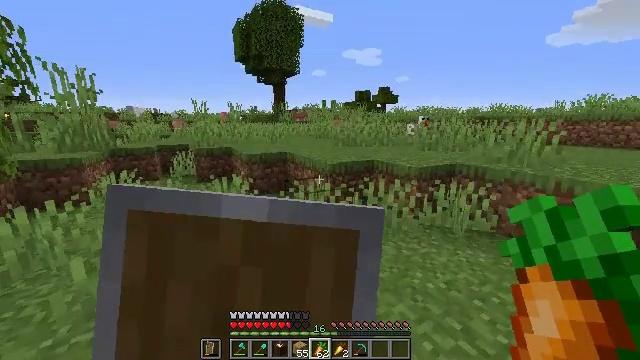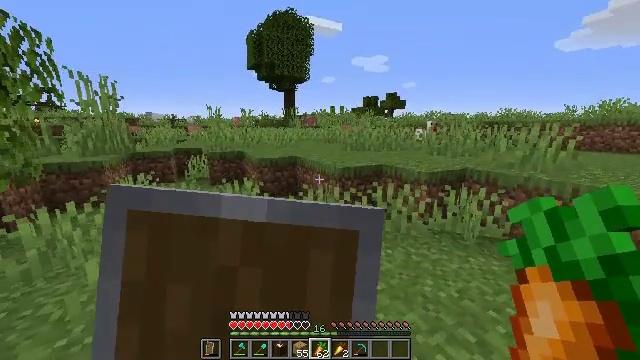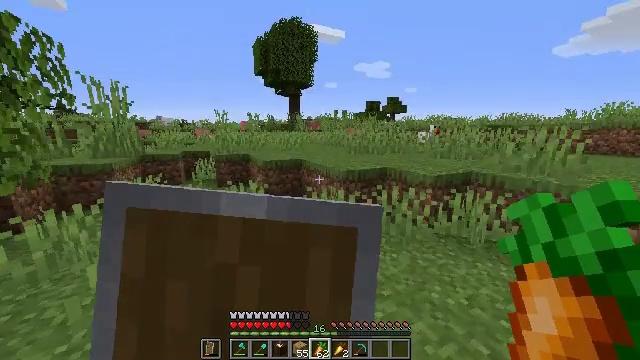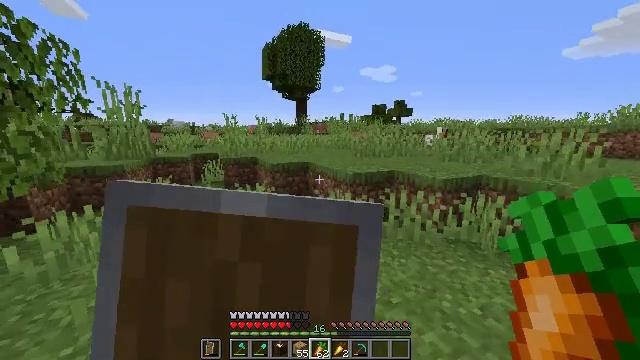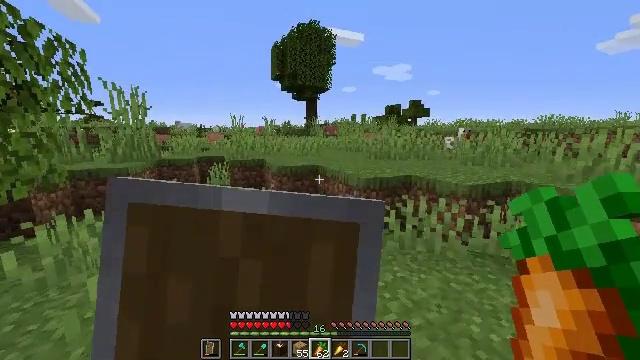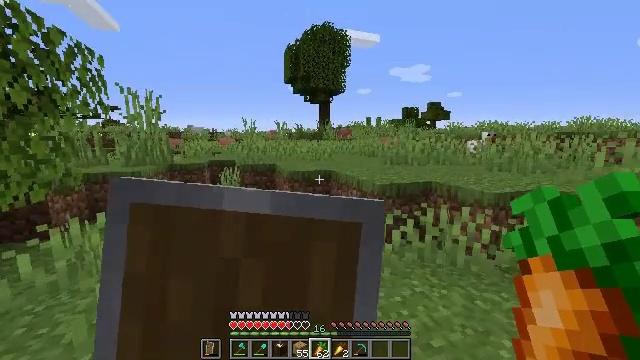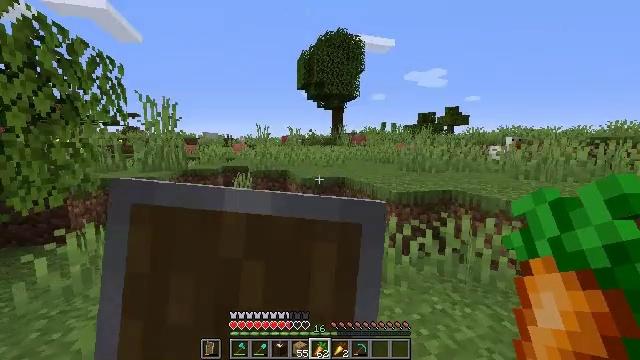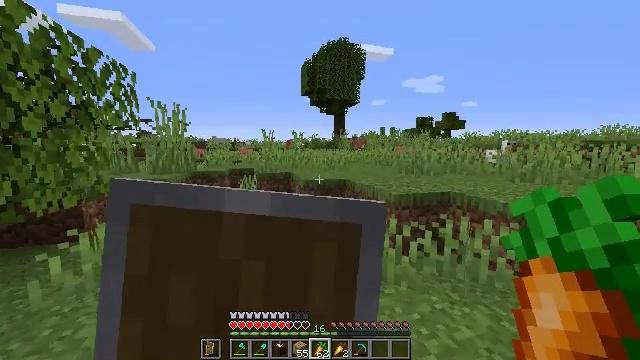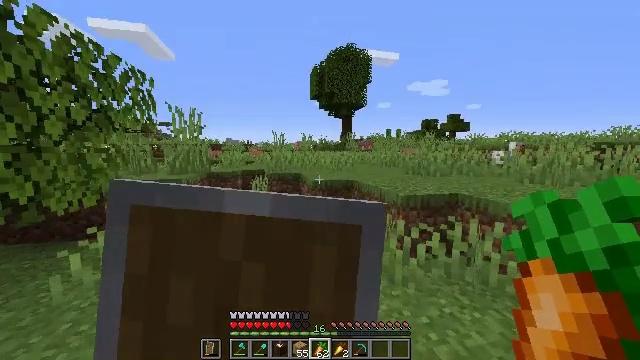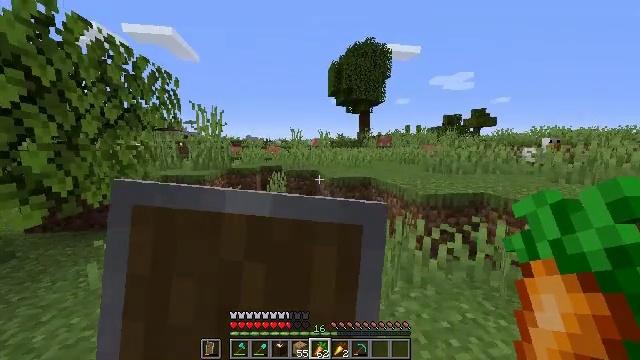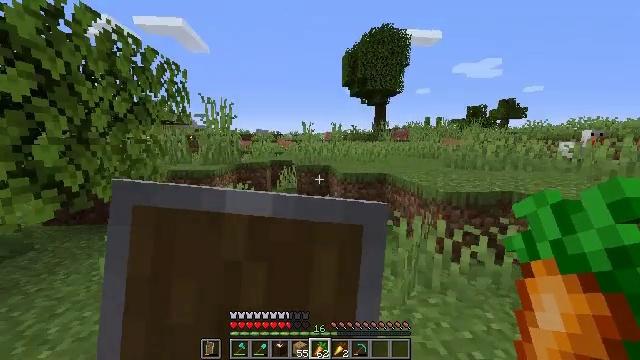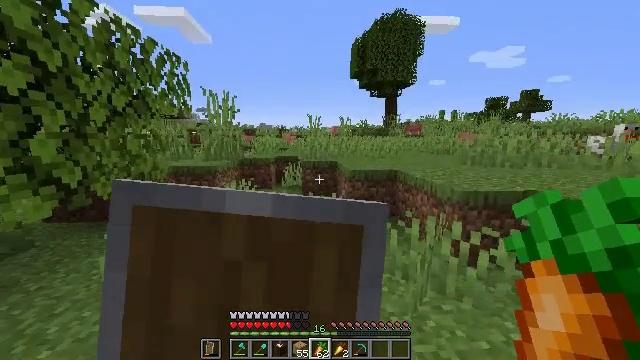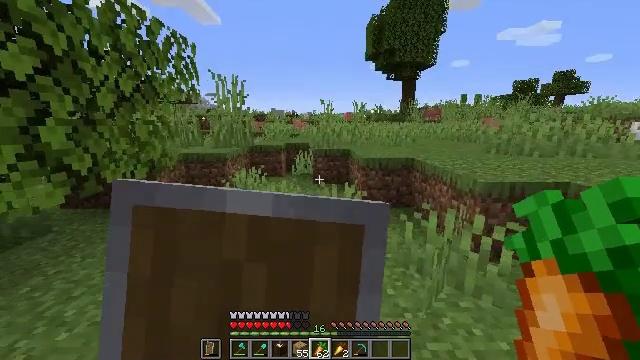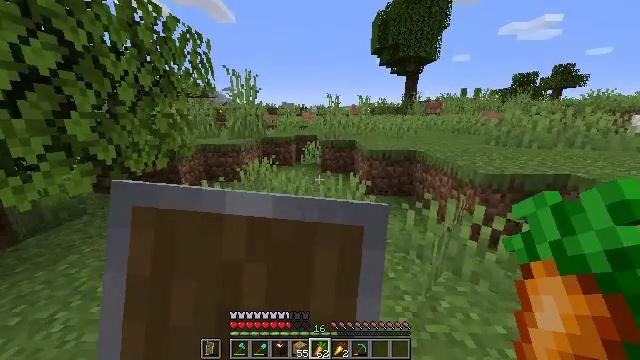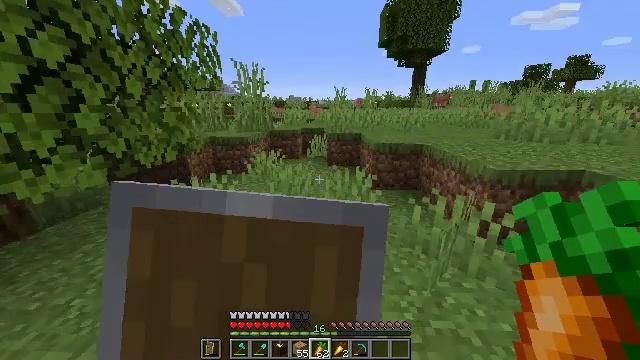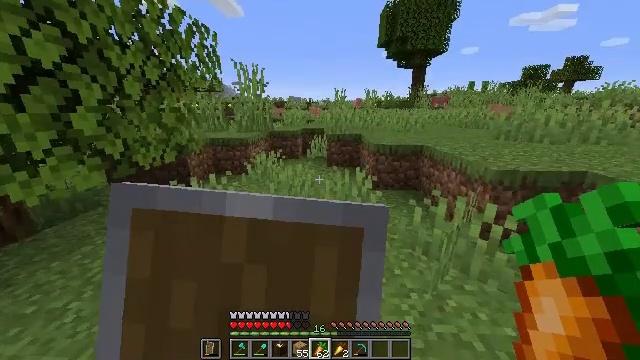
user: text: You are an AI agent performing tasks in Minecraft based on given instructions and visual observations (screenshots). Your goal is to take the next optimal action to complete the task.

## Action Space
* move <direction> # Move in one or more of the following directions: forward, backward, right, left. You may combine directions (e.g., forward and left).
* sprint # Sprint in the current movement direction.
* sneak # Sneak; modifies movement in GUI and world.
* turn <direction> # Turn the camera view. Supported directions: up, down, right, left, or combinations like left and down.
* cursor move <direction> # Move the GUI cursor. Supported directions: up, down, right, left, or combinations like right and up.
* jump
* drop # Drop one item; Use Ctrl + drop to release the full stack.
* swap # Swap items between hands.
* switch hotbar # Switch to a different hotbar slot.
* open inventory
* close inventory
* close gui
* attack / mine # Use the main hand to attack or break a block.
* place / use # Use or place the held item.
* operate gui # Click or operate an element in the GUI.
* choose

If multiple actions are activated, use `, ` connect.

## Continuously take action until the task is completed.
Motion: motion action
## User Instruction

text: Gather grass on the ground.
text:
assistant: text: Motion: move forward, sprint, turn left, use / place
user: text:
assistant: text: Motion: move forward, sprint, use / place
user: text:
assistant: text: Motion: move forward, sprint, turn left, use / place
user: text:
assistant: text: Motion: move forward, sprint, turn left and up, use / place
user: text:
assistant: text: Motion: move forward, sprint, turn left and up, use / place
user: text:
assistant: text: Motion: move forward, sprint, turn left and up, use / place
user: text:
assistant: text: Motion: move forward, sprint, use / place
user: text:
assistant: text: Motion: move forward, sprint, turn left, use / place
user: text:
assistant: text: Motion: move forward, sprint, turn left, use / place
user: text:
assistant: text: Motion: move forward, sprint, turn left and down, use / place
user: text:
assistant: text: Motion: move forward, sprint, turn left, use / place
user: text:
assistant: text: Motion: move forward, sprint, turn left and down, use / place
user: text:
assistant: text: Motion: move forward, sprint, turn left and down, use / place
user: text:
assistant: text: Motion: move forward, sprint, turn left and down, use / place
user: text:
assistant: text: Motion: move forward, sprint, use / place
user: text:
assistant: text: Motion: move forward, sprint, use / place
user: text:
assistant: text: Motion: move forward, sprint, use / place
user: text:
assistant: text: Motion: move forward, sprint
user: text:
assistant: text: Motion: move forward, sprint
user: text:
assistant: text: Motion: move forward, sprint
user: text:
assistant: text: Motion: move forward, sprint
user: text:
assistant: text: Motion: move forward, sprint
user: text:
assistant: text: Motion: move forward, sprint
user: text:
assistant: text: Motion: move forward, sprint
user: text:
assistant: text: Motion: move forward, sprint
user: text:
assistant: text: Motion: move forward, sprint
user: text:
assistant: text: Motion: move forward, sprint
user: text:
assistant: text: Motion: move forward, sprint
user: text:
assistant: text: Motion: move forward, sprint
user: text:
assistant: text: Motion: move forward, sprint